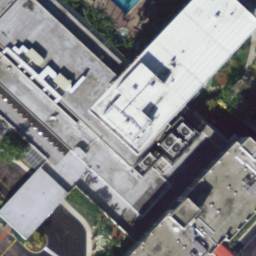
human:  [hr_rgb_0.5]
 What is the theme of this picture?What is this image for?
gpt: buildings